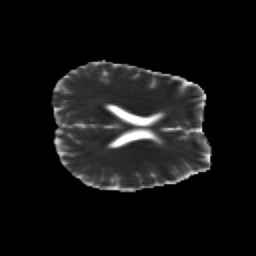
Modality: MD
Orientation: axial
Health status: healthy
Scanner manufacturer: siemens
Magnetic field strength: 3 T
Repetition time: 10 s
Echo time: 0.092 s